Question: ### How can I create a facebook-style timeline, but with responsive design in 3 different styles?
### What it is expected to be
### Code:
'''
<div class="timeline">
<div class="item item-1">
blablabla....
</div>
<div class="item item-2">
blablabla....
</div>
<div class="item item-3">
blablabla....
</div>
<div class="item item-4">
blablabla....
</div>
<div class="item item-5">
blablabla....
</div>
<div class="item item-6">
blablabla....
</div>
<div class="item item-1">
blablabla....
</div>
<div class="item item-2">
blablabla....
</div>
<!-- It just goes on and on... -->
</div>
'''
### Desktop (min-width:980px)
3 boxes in a row that line according to their numbers.
'.item-1' and '.item-4' go to the first row, '.item-2' and '.item-5' go to the second row, and so on.
### Tablet (min-width:768px)
2 boxes in a row. '.item-1' '.item-3' and '.item-5' go to the first row, '.item-2' '.item-4' and '.item-6' go to the second row.
### Phone (max-width:767px)
Simply line them on a single row.
## Additional Info
This style should fit to any height of content.
Like this:

OR something like <URL> is also accepted that does not require the boxes into the correct column, as long as they are placed evenly and looks in the correct order.
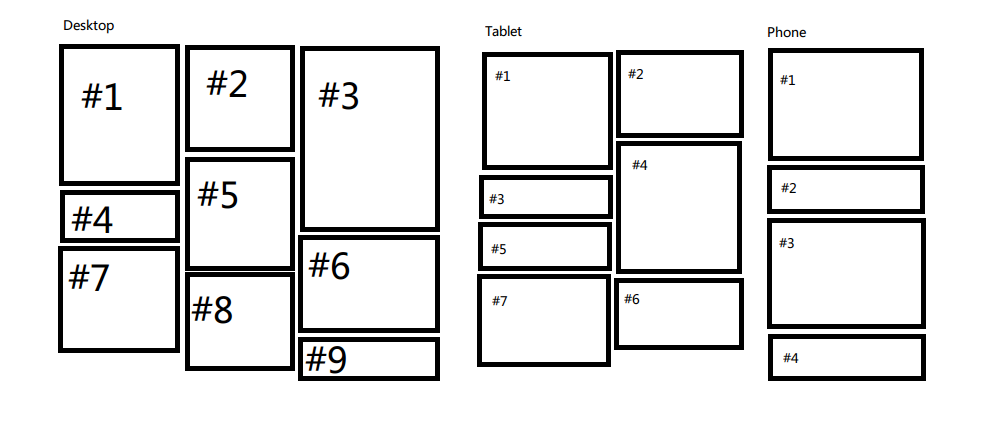
Answer: jQuery Masonry with different width of box in different displays will do.
<URL>
Numbering of items is not required.